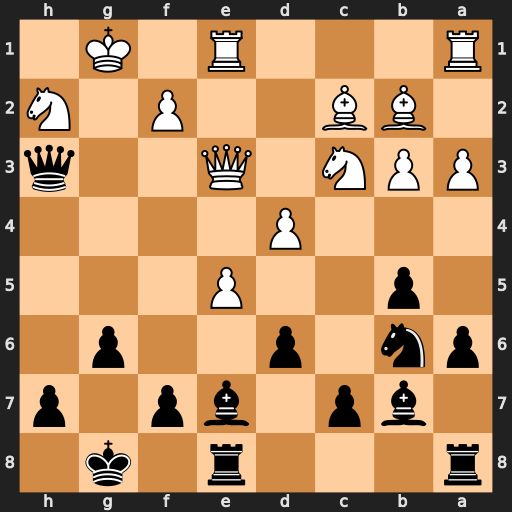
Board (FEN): r3r1k1/1bp1bp1p/pn1p2p1/1p2P3/3P4/PPN1Q2q/1BB2P1N/R3R1K1
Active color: b
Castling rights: -
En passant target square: -
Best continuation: Qg2#